Aerial crown-view tile of a tropical tree (Barro Colorado Island, Panama), acquired 20250317:
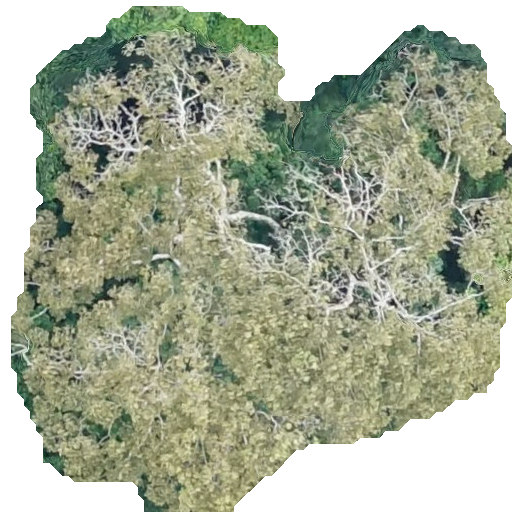
Species: Dipteryx oleifera
GBIF accepted scientific name: Dipteryx oleifera
Crown area: 298.191 m²